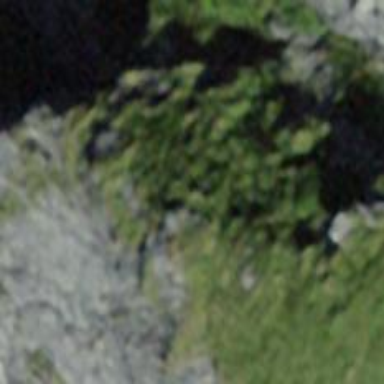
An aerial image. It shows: Natural cliff.